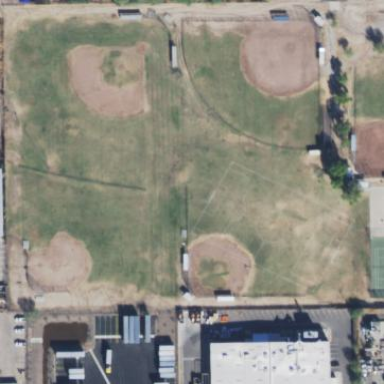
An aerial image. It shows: Baseball pitch for leisure and sports activities.